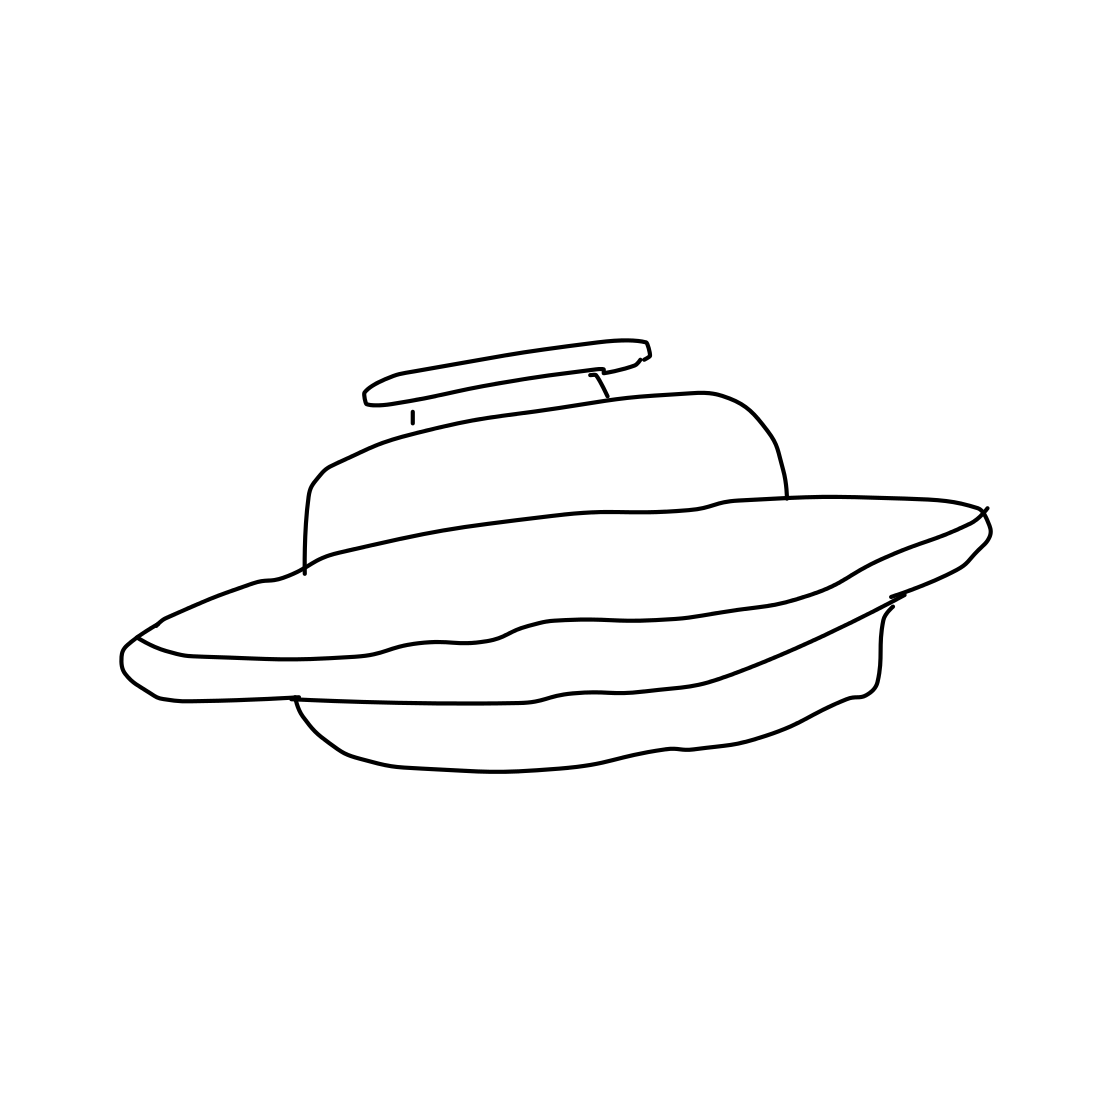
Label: flying saucer